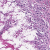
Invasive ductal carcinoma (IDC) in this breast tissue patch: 0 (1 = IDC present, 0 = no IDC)